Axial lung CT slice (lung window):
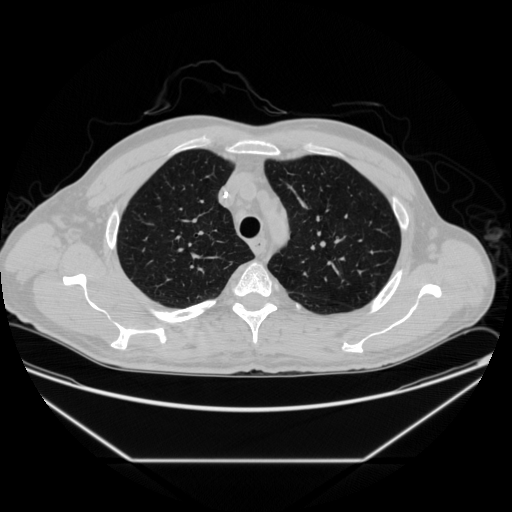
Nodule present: no